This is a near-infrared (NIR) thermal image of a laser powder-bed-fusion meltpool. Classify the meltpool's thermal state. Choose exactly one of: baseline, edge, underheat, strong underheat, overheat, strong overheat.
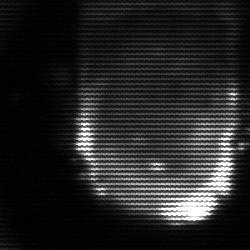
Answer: baseline